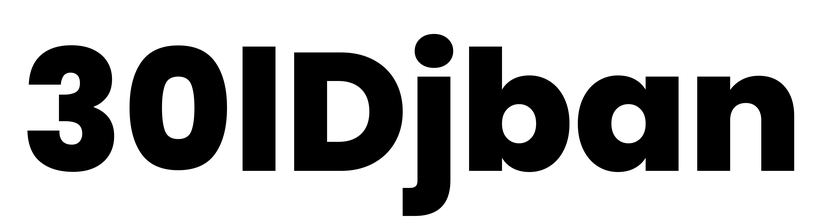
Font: Poppins-ExtraBold